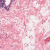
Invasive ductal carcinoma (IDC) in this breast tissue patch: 0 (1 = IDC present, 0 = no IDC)